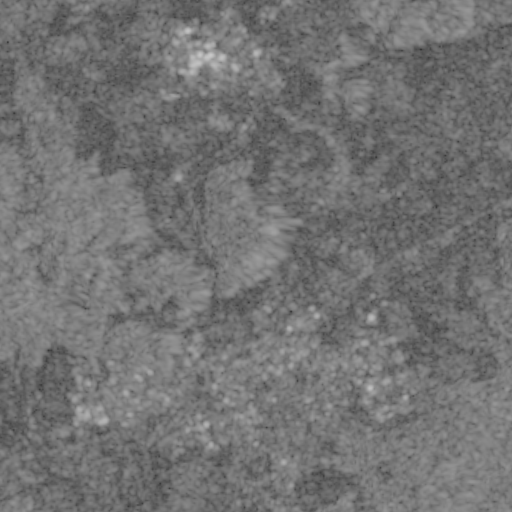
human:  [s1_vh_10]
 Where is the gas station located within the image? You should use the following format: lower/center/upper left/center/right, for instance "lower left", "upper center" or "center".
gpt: The gas station is located in the lower center of the image.
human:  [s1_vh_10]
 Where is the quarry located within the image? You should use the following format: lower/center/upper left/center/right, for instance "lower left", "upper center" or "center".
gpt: The quarry is located in the center left of the image.
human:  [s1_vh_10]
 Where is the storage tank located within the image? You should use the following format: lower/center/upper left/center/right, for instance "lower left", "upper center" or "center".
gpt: The storage tank is located in the upper center of the image.
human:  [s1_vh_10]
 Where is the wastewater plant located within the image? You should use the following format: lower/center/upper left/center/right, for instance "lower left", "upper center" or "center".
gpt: The wastewater plant is located in the center of the image.
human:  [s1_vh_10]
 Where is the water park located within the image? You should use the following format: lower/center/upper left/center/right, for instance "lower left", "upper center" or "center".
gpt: The water park is located in the lower left of the image.
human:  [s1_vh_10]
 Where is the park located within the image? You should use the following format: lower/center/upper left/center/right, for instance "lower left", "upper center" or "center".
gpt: There is no park in the image.

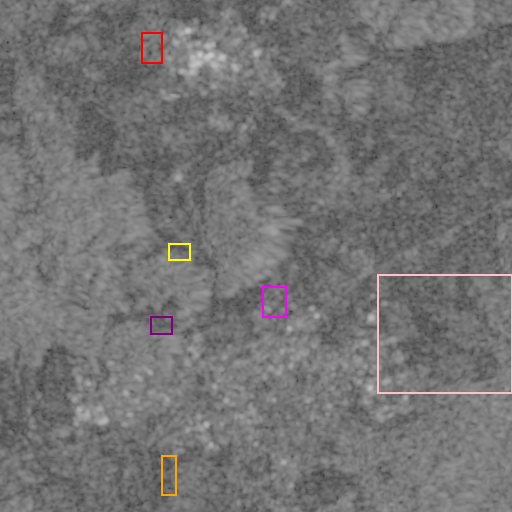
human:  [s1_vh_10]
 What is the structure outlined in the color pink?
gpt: The structure outlined in pink is a crop field.
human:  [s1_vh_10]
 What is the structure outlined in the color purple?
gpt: The structure outlined in purple is a park.
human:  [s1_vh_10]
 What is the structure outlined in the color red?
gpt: The structure outlined in red is a parking lot.
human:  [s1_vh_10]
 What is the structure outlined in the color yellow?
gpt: The structure outlined in yellow is a quarry.
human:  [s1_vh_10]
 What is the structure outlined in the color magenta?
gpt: The structure outlined in magenta is a wastewater plant.
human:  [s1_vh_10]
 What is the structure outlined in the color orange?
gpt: The structure outlined in orange is a water park.
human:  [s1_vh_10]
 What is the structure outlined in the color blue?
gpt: There is no blue outline.